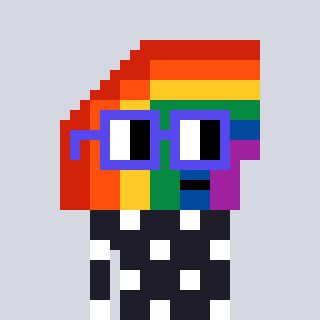
a pixel art character with square blue glasses, a rainbow-shaped head and a grayscale-colored body on a cool background